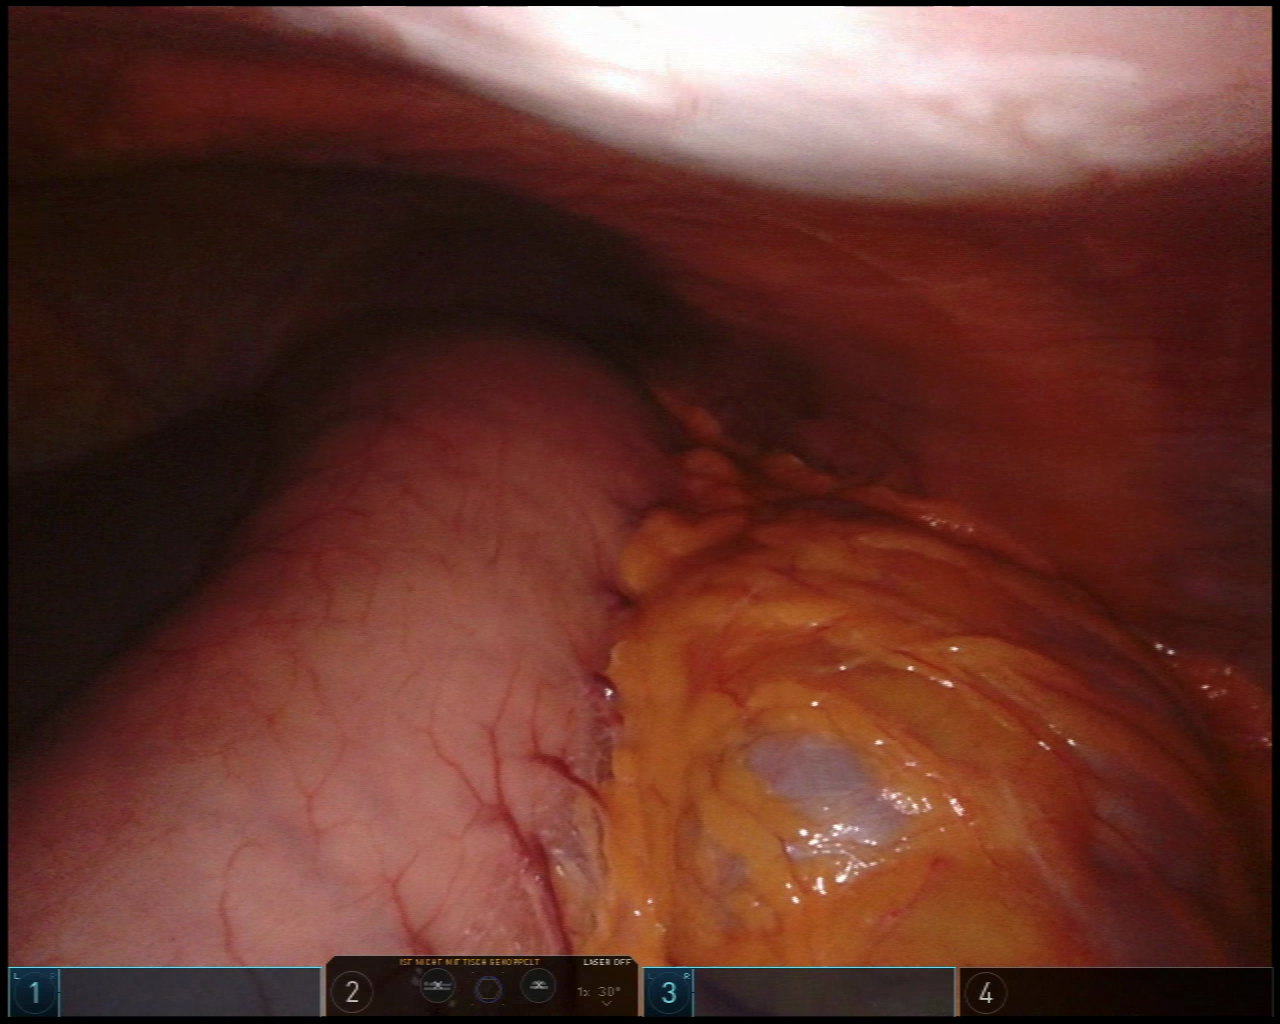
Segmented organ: abdominal_wall
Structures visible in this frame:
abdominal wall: yes
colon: yes
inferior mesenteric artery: no
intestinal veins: no
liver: yes
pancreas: no
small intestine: no
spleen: no
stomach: yes
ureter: no
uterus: no
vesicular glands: no